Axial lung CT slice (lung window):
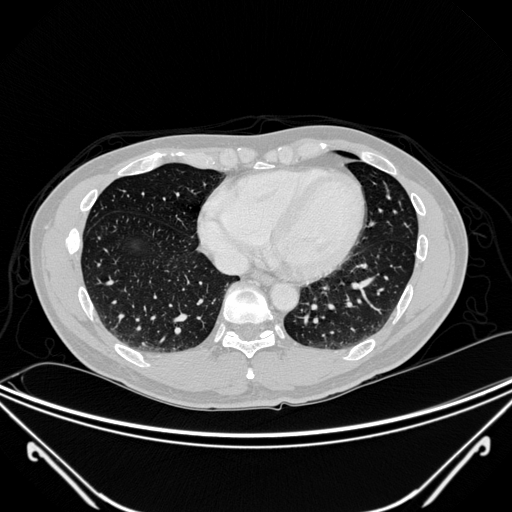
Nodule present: no